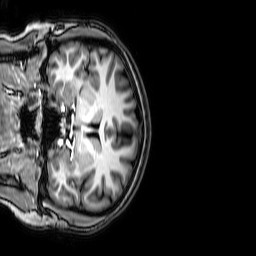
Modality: T1w
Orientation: coronal
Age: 24
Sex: female